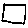
Label: square